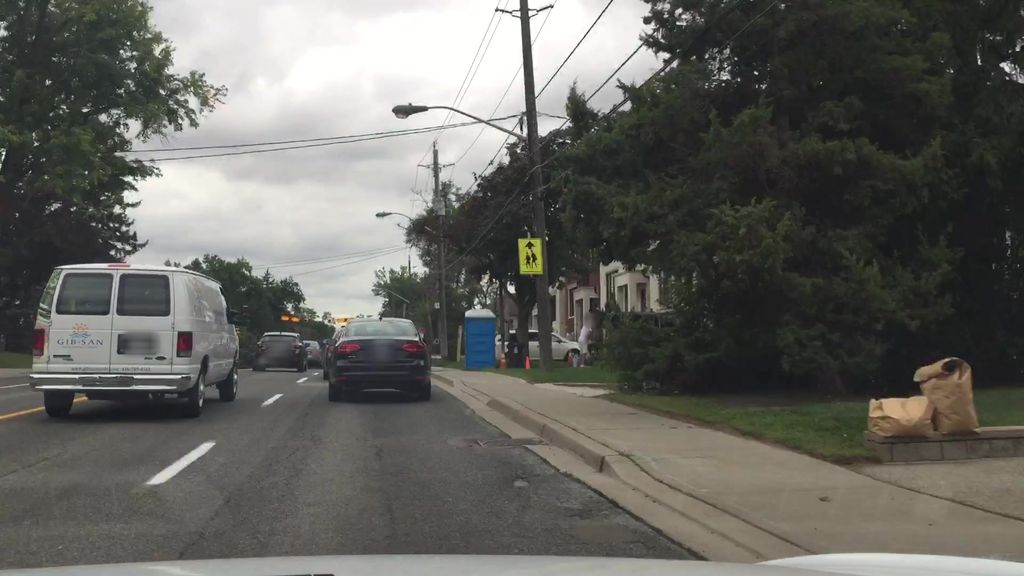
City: toronto